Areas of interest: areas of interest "The Palace Museum"
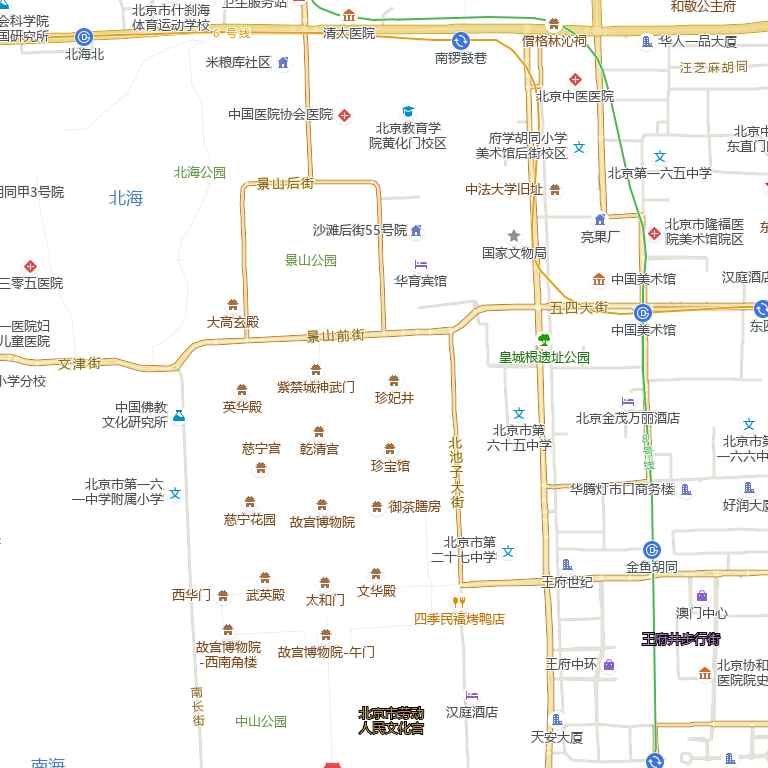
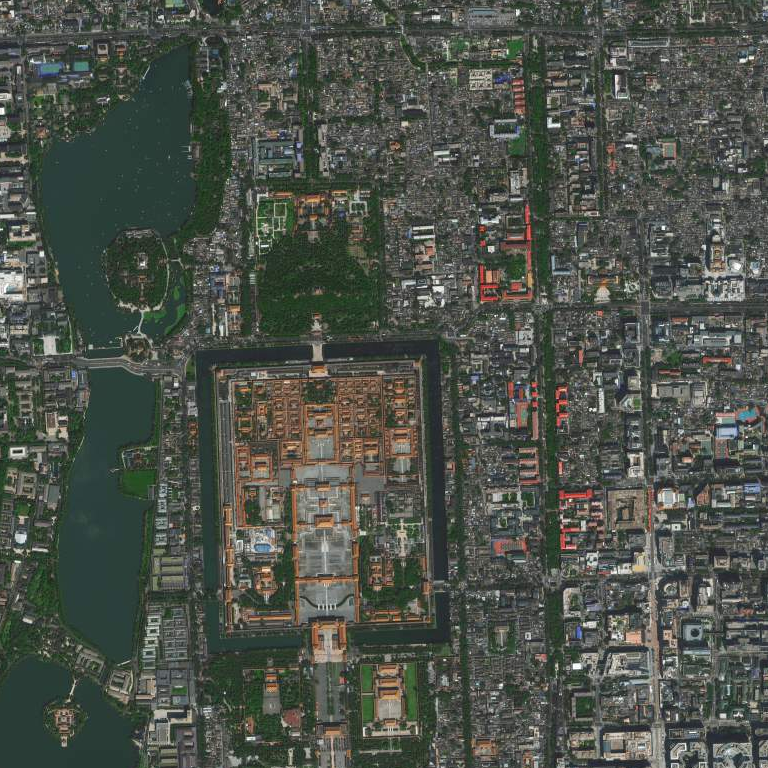